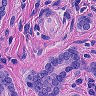
Metastatic tissue present: yes